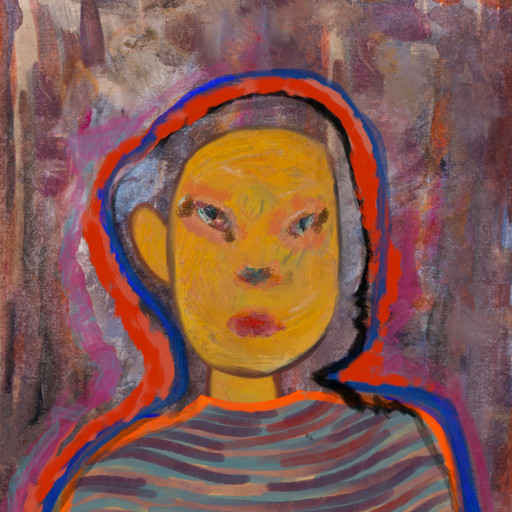
Background: Hypocrite, Head And Neck Front: After_Raid, Face Front: Boggyland, Bust: Experience, Hair Front: Experience, Head Accessory: Blank, Second Necklace: Blank, Necklace: Blank, Baby: Blank